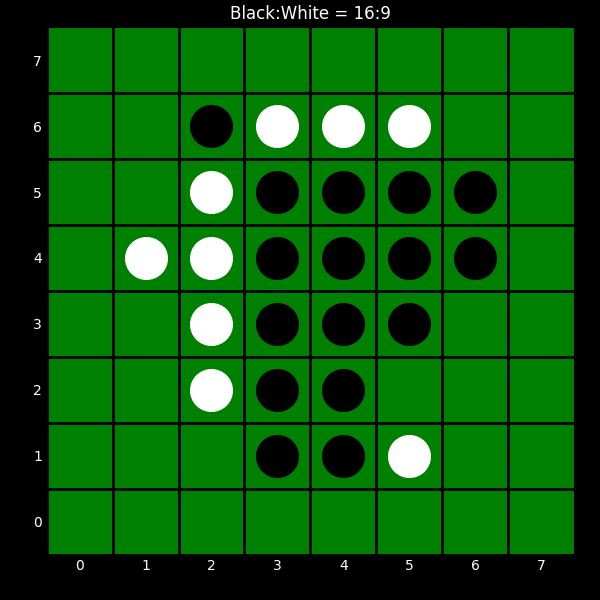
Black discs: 16
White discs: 9